Question: I'm trying to read a 'csv.gz' file in python, I read the file with 'urllib.request.open()', then I had two problems, the first one is that the file is in bytes and I need it to be in <URL> in order to use pandas, the second problem is that I don't precisely understand how I can read this type of file using pandas, I want it to be a dataframe but it is not clear for me the way I can use pandas. This is what I've tried so far, I used to decode, but I don't trust that method since the only way it works is because I'm avoiding the errors. At this point, I'm not completely sure if it really necessary the decoding part.
So I really appreciate any help in the matter, thanks in advance.

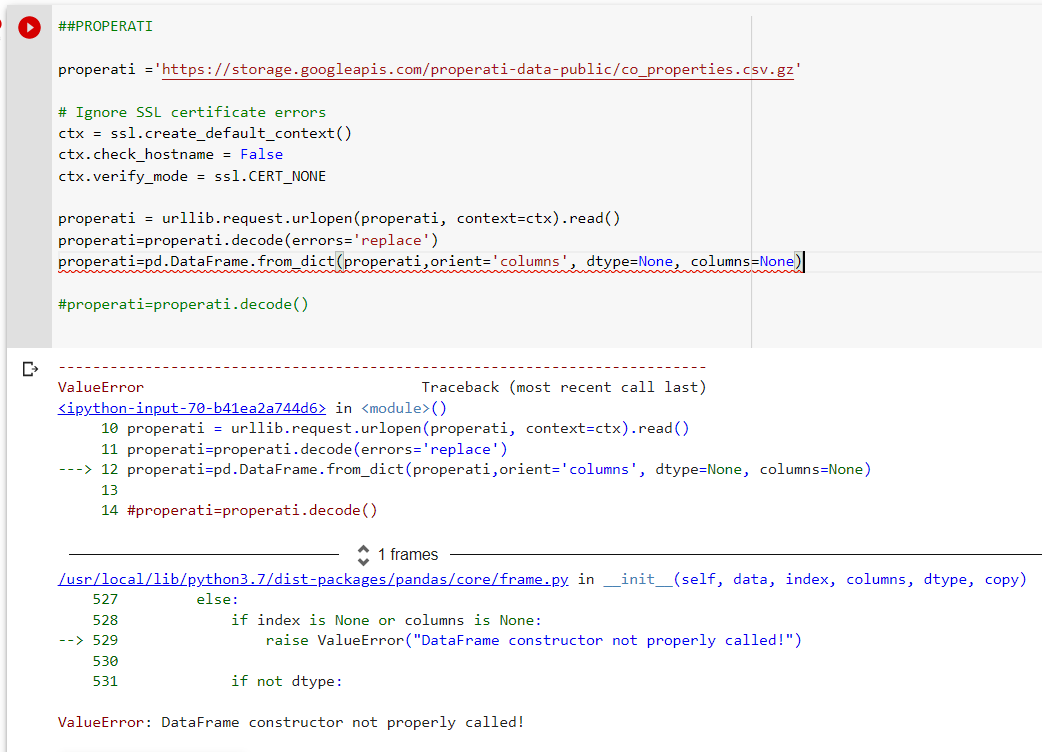
Answer: '''
df = pd.read_csv('sample.tar.gz', compression='gzip', header=0, sep=' ', quotechar='"', error_bad_lines=False)
'''